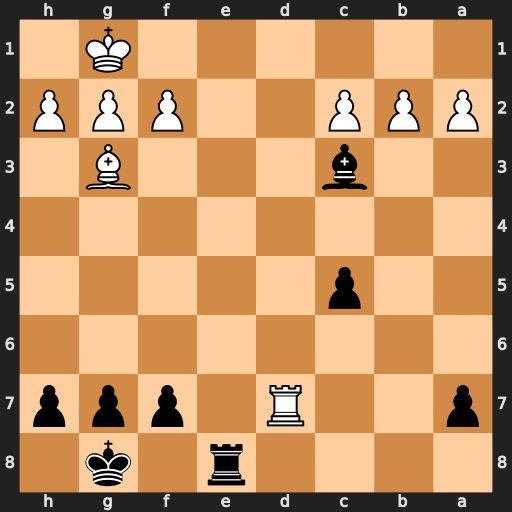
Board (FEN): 4r1k1/p2R1ppp/8/2p5/8/2b3B1/PPP2PPP/6K1
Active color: b
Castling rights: -
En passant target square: -
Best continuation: Re1#